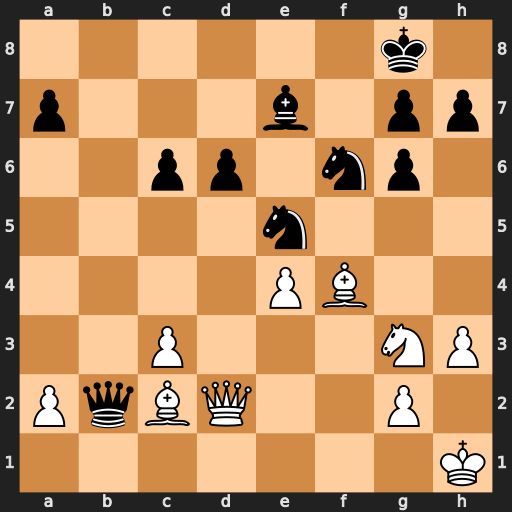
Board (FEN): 6k1/p3b1pp/2pp1np1/4n3/4PB2/2P3NP/PqBQ2P1/7K
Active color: w
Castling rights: -
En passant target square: -
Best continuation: Bb3+ Qxb3 axb3